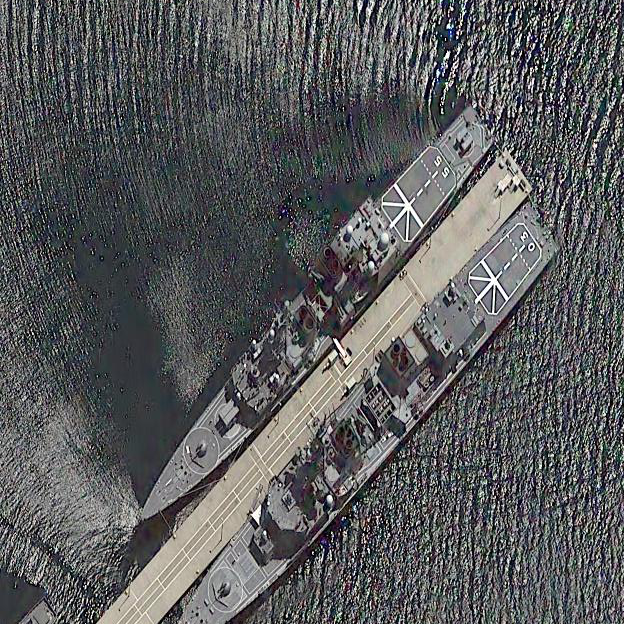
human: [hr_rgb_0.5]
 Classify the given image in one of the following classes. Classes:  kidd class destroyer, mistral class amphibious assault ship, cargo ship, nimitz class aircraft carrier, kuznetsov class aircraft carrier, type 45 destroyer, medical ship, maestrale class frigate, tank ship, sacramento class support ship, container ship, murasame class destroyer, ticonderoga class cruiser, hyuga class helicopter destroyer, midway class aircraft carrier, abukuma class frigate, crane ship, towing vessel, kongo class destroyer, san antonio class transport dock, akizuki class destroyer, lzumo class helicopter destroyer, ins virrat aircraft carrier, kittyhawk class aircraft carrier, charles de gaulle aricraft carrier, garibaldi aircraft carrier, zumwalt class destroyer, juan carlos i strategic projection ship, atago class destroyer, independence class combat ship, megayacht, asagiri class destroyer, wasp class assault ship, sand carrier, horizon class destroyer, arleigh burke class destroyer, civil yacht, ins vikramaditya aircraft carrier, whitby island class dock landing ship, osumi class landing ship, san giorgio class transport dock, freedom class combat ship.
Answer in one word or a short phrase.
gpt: Murasame class destroyer